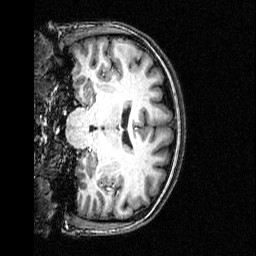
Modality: T1w
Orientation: coronal
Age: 27
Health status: healthy
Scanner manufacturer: siemens
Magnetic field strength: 3 T
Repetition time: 2.5 s
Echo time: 0.00393 s